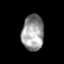
Tissue: lung
Cell type: Endothelial cells
Senescence score: 0.5514
Nuclear area (px): 763
Mean DAPI intensity: 154.485